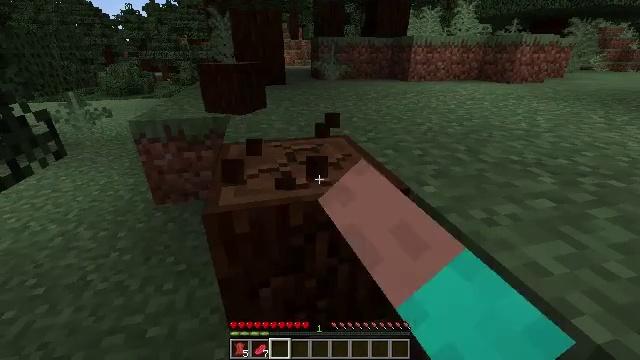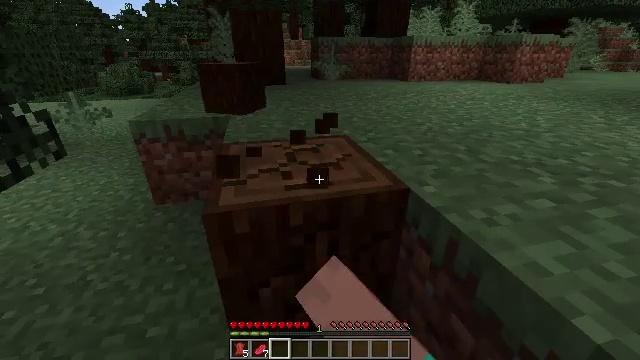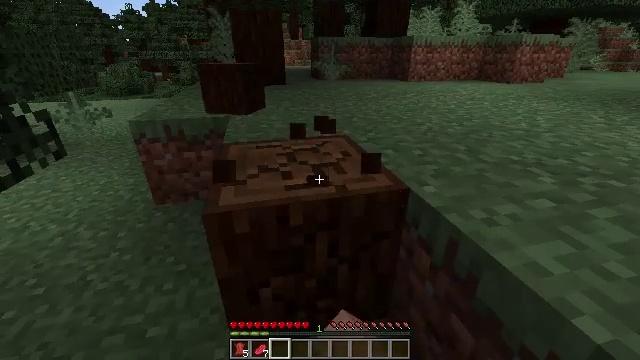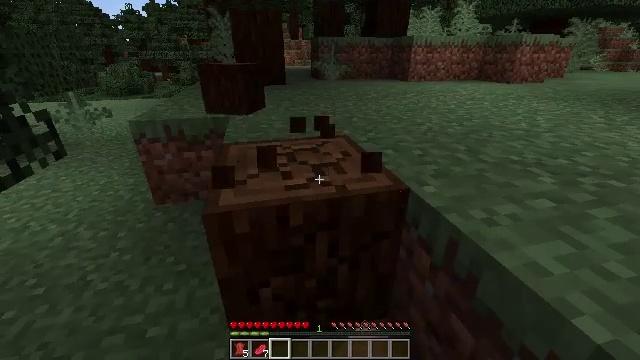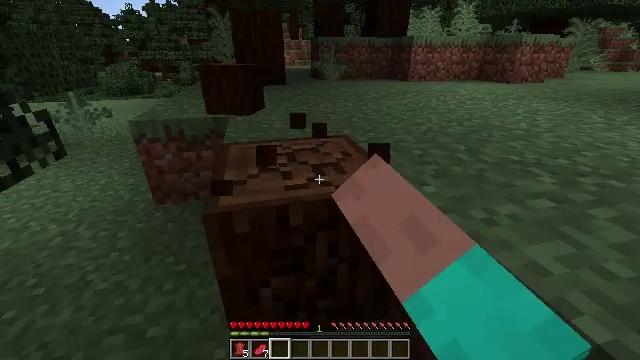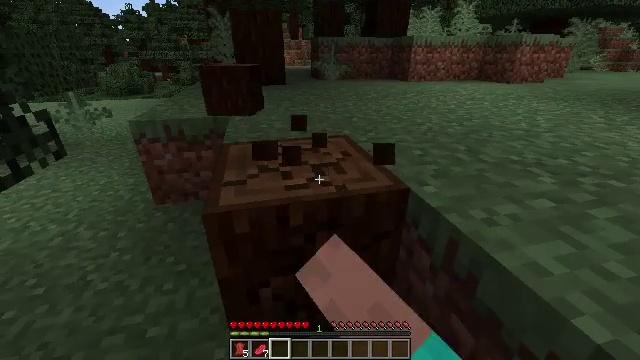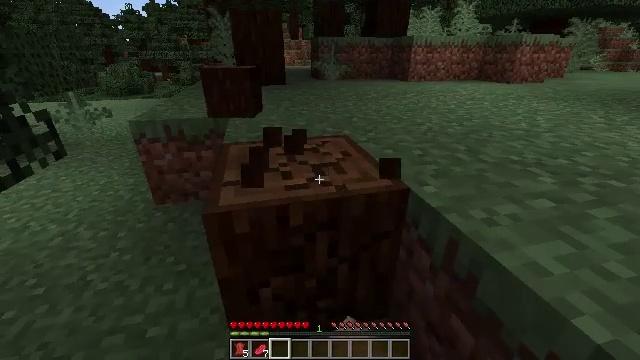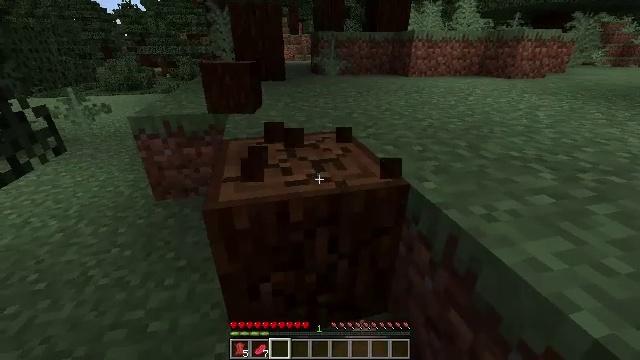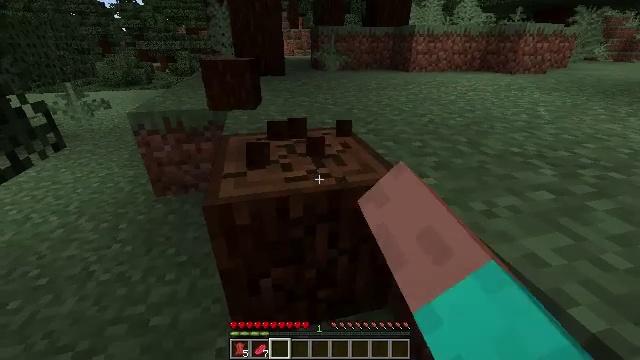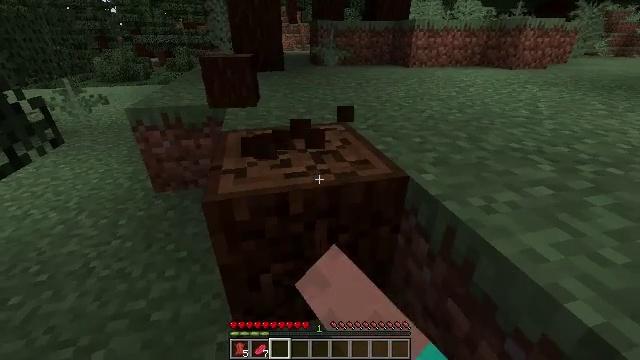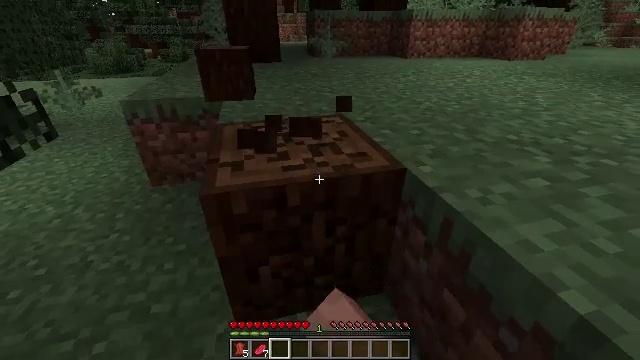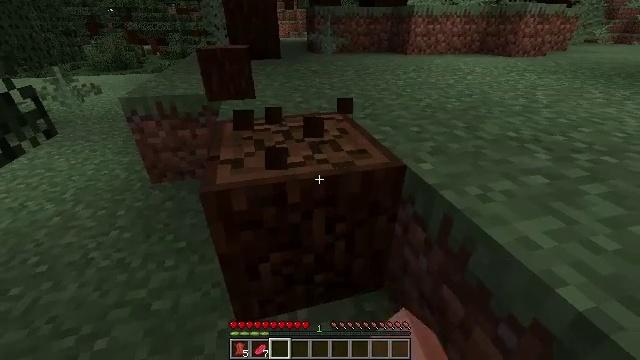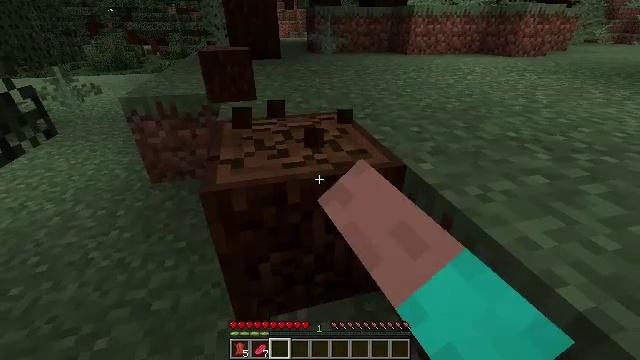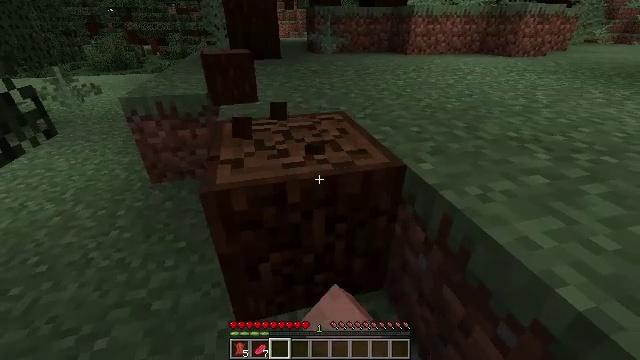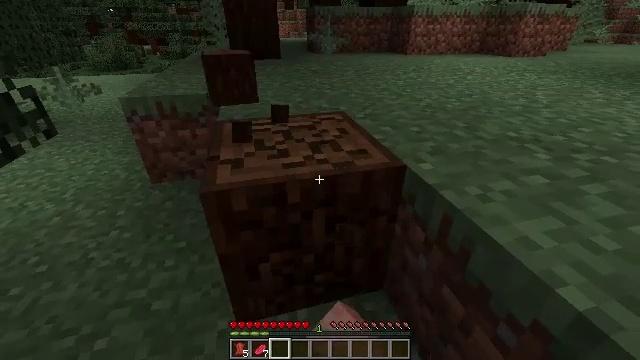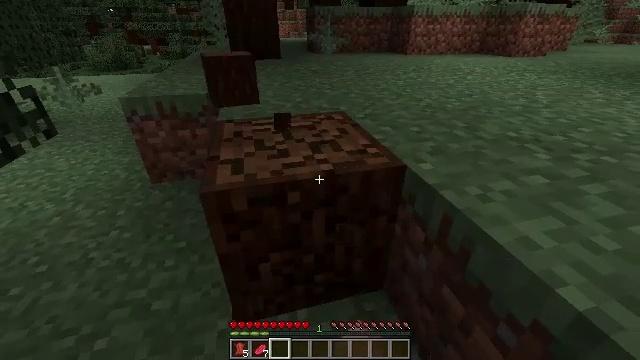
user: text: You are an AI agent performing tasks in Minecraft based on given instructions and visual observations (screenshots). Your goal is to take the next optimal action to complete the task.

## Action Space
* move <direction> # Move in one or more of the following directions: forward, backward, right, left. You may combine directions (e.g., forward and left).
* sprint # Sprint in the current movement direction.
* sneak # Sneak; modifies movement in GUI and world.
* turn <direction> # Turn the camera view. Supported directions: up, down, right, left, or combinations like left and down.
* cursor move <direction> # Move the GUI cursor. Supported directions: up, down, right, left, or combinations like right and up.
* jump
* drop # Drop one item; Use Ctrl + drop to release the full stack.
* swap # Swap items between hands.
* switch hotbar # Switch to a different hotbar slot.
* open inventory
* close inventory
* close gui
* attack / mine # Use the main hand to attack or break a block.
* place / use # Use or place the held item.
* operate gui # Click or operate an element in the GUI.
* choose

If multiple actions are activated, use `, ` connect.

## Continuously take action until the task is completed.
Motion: motion action
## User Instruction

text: Harvest the spruce log from a tree trunk.
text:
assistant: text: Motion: attack / mine
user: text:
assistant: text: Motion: attack / mine
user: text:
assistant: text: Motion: attack / mine
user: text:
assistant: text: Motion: attack / mine
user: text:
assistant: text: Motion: attack / mine
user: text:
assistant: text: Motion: attack / mine
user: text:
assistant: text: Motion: attack / mine
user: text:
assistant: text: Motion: attack / mine
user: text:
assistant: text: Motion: attack / mine
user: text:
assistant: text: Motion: turn down, attack / mine
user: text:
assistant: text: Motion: attack / mine
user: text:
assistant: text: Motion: attack / mine
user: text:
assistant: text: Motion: attack / mine
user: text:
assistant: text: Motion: attack / mine
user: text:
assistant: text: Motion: attack / mine
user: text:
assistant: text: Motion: attack / mine
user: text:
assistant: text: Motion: attack / mine
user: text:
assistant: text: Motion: attack / mine
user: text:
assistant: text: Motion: attack / mine
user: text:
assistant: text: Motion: attack / mine
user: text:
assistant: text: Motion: attack / mine
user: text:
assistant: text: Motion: attack / mine
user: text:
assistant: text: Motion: attack / mine
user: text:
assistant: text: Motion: attack / mine
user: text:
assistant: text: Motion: attack / mine
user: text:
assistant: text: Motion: attack / mine
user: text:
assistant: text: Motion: attack / mine
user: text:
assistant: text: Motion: move forward, attack / mine
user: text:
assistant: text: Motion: move forward, attack / mine
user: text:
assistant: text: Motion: move forward